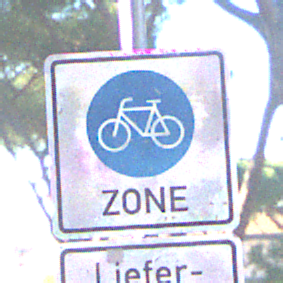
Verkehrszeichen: BeginnFahrradzone
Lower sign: BesondereFahrzeugeUndTransportgueter5
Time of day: MorningAfternoon
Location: Outdoor (Suburban)
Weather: Clear
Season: NotSpecified
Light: Natural